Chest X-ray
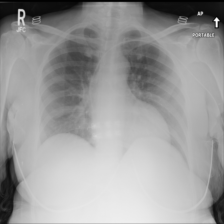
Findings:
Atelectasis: negative
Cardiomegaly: negative
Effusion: negative
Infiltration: negative
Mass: negative
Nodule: negative
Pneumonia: negative
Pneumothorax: negative
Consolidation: negative
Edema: negative
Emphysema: negative
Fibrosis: negative
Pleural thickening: negative
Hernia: negative